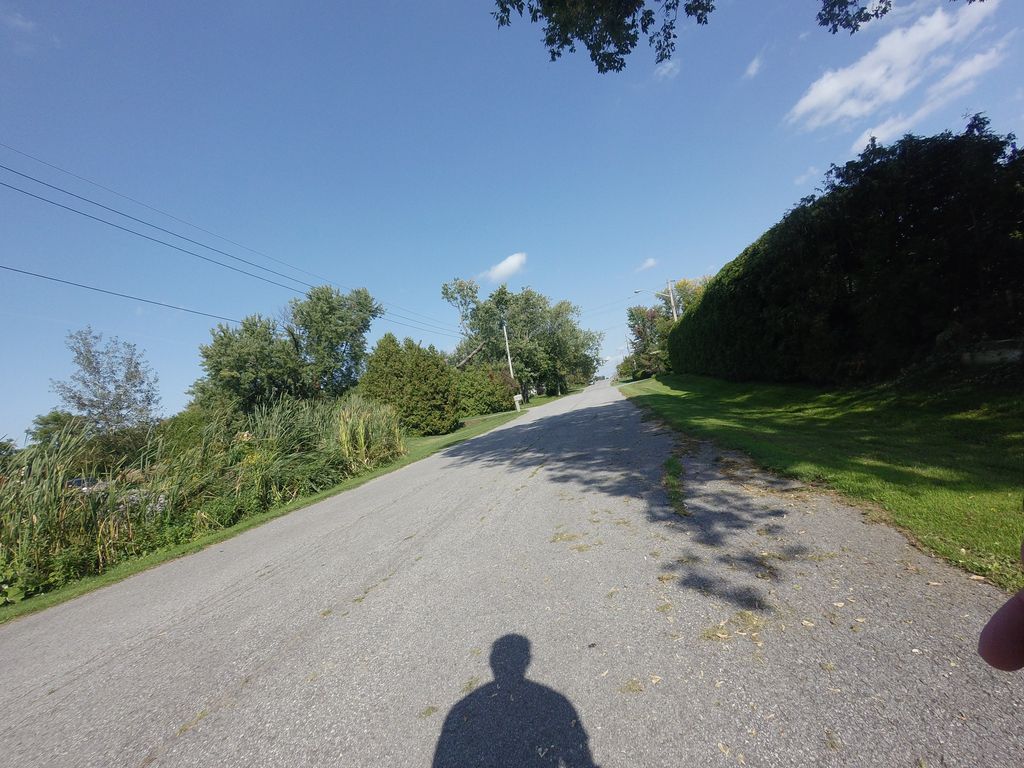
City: ottawa-gatineau